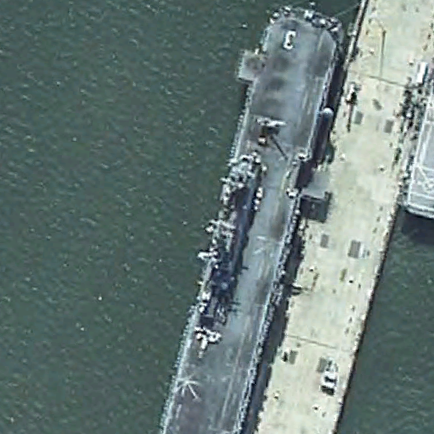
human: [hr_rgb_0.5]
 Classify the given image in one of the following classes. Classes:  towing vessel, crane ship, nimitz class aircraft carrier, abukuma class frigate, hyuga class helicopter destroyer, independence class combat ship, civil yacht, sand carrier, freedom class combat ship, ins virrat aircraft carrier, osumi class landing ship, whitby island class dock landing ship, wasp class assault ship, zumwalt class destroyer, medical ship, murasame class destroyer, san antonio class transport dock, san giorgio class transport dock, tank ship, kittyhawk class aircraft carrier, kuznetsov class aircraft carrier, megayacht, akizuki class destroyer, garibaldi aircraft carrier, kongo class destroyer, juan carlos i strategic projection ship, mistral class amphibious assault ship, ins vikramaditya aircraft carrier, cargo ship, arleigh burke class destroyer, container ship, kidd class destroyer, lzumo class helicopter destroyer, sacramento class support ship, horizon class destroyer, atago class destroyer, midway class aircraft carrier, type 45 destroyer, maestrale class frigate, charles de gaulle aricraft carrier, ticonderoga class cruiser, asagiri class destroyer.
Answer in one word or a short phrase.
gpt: Wasp class assault ship